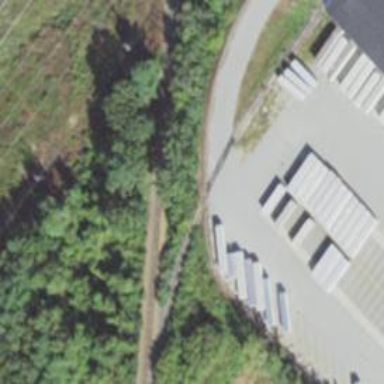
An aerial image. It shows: Rail spur service.